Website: walmart
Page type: account-selection
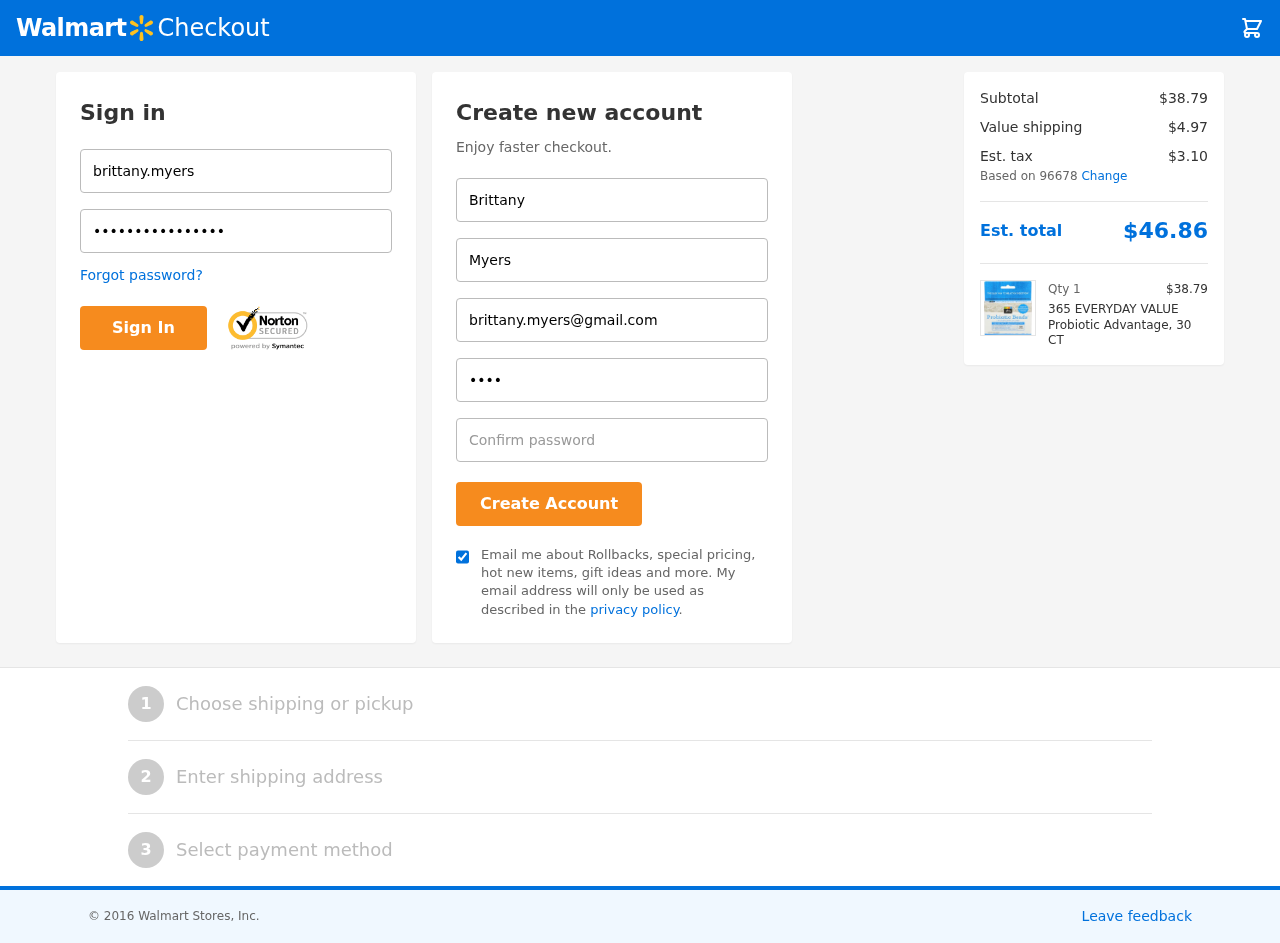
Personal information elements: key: PII_EMAIL
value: brittany.myers@gmail.com
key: PII_FIRSTNAME
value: Brittany
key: PII_LASTNAME
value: Myers
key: PII_LOGIN_USERNAME
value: brittany.myers
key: PII_POSTCODE
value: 96678
Product elements: key: PRODUCT1_NAME
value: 365 EVERYDAY VALUE Probiotic Advantage, 30 CT
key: PRODUCT1_PRICE
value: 38.79
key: PRODUCT1_QUANTITY
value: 1
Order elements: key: ORDER_SUBTOTAL
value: $38.79
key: ORDER_SHIPPING_COST
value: $4.97
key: ORDER_TAX
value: $3.10
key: ORDER_TOTAL
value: $46.86